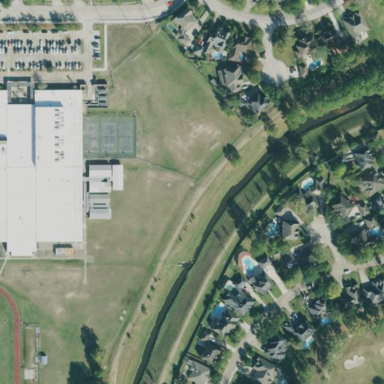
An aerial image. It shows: School.